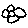
Label: flower